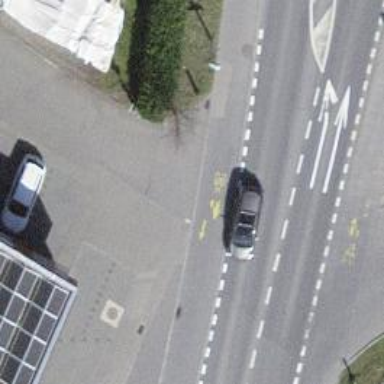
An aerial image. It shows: Road with "give way" sign.